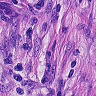
Metastatic tissue present: yes